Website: home-depot
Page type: address-validator
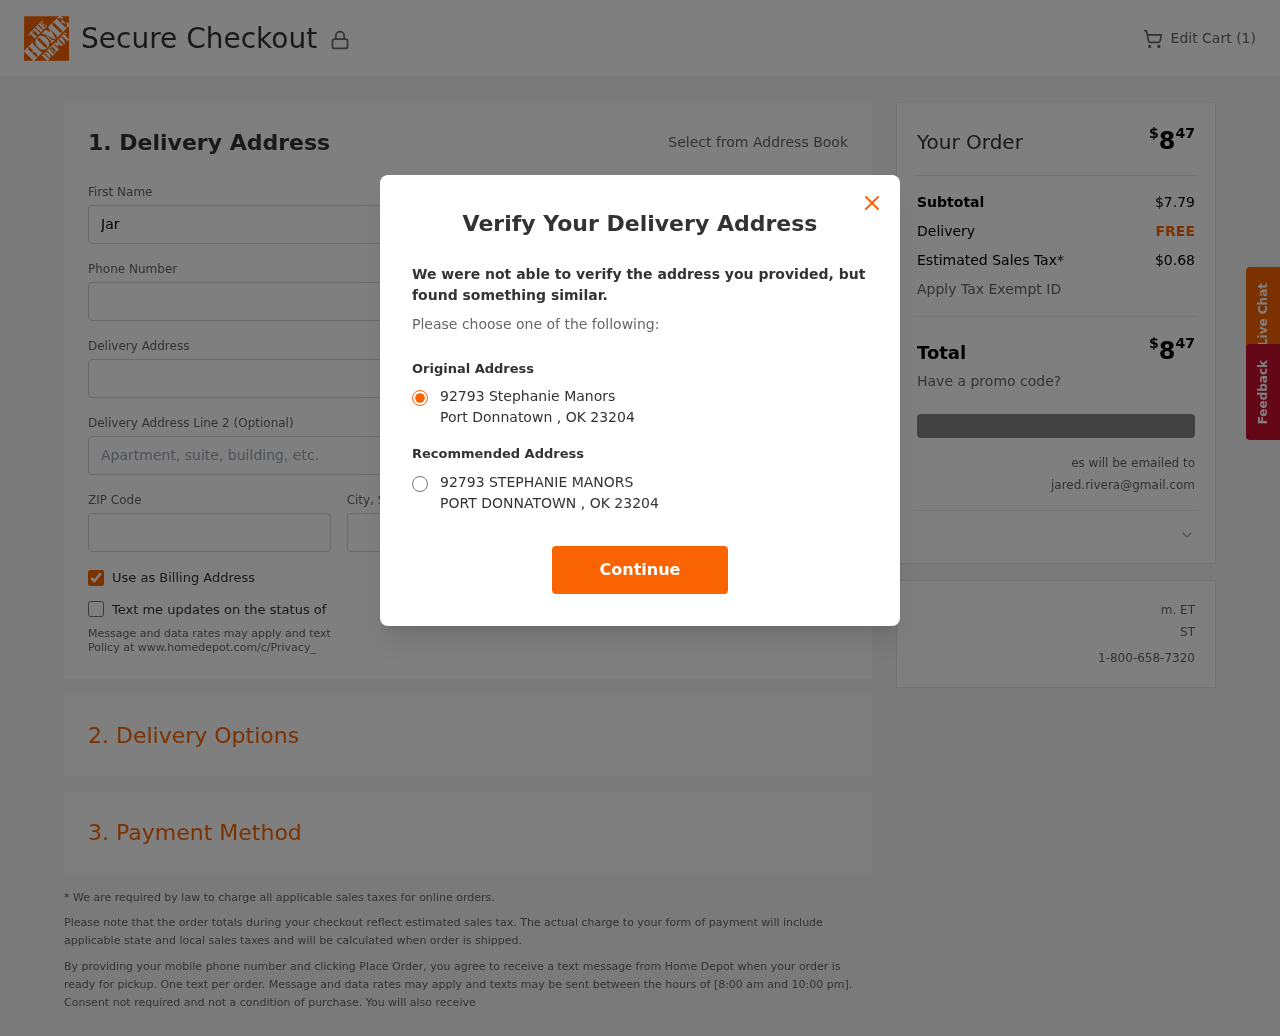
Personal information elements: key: PII_CITY
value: Port Donnatown
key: PII_EMAIL
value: jared.rivera@gmail.com
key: PII_POSTCODE
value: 23204
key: PII_STATE_ABBR
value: OK
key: PII_STREET
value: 92793 Stephanie Manors
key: PII_FIRSTNAME
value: Jared
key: PII_LASTNAME
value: Rivera
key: PII_PHONE
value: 2393866255
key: PII_CITY_STATE
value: Port Donnatown, OK
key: PII_STREET_ALT
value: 92793 STEPHANIE MANORS
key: PII_CITY_ALT
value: PORT DONNATOWN
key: PII_POSTCODE_FULL
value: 23204
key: PII_POSTCODE_NUMERIC
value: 23204
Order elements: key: ORDER_NUM_ITEMS
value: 1
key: ORDER_TOTAL
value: $847
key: ORDER_SUBTOTAL
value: $7.79
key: ORDER_SHIPPING_COST
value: FREE
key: ORDER_TAX
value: $0.68